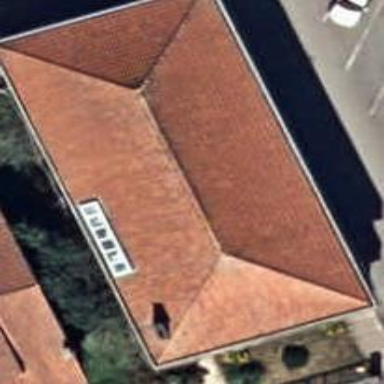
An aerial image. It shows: Building with hipped roof.